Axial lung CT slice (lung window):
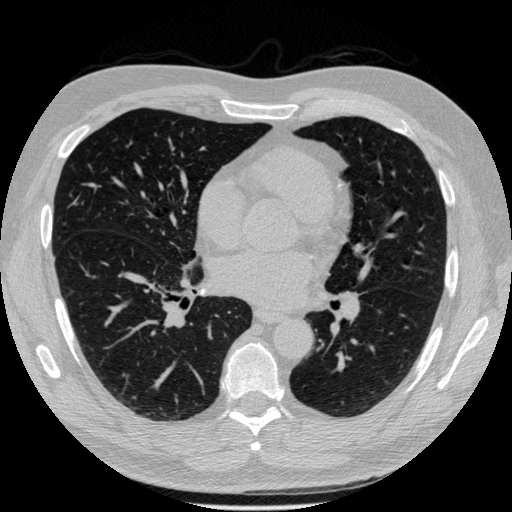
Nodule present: no